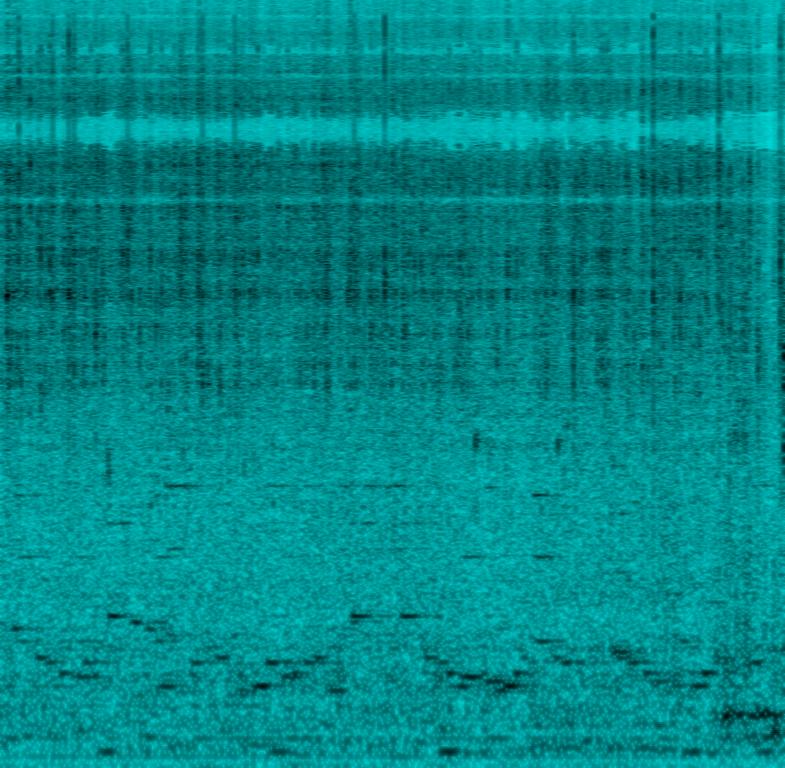
In the forefront you can hear water running while a jazz piece is playing in the background. This is an amateur recording.